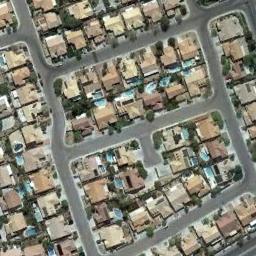
Label: residential